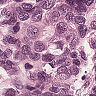
Metastatic tissue present: yes